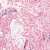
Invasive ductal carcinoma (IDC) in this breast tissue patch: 0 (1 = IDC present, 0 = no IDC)